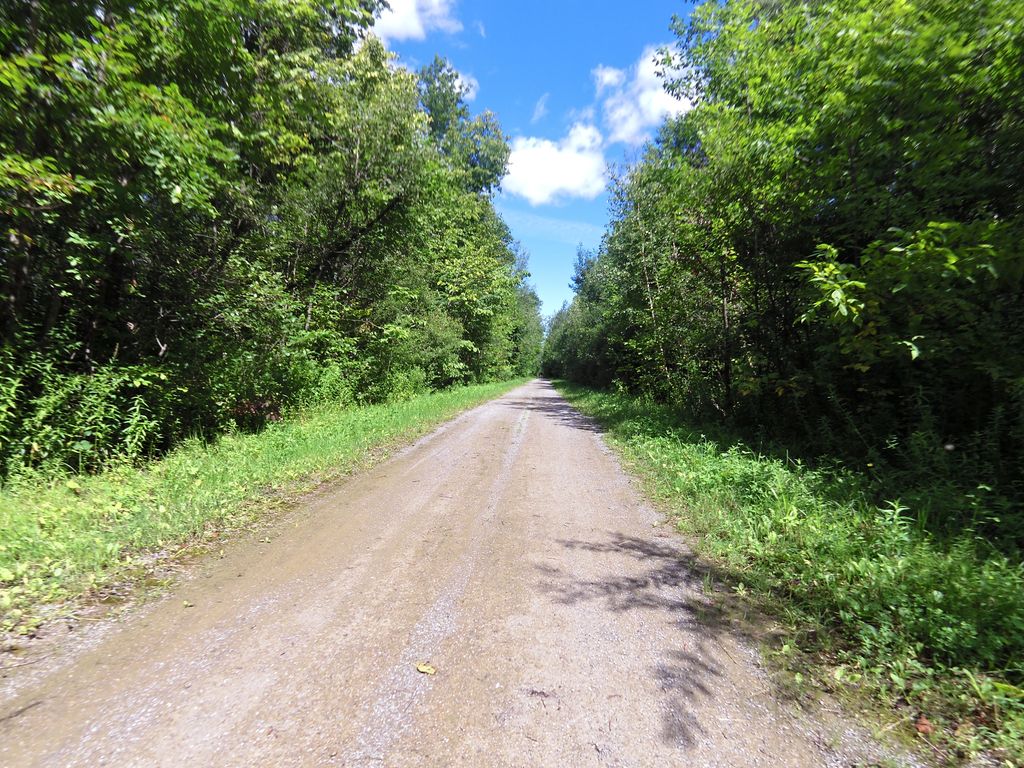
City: ottawa-gatineau